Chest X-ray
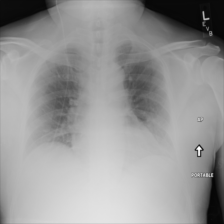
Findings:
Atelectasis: negative
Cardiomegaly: negative
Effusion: positive
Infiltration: positive
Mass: negative
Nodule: negative
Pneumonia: negative
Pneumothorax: negative
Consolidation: negative
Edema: negative
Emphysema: negative
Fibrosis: negative
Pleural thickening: negative
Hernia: negative